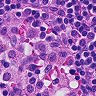
Metastatic tissue present: no